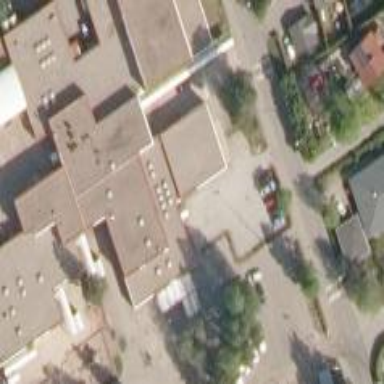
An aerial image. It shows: School building.